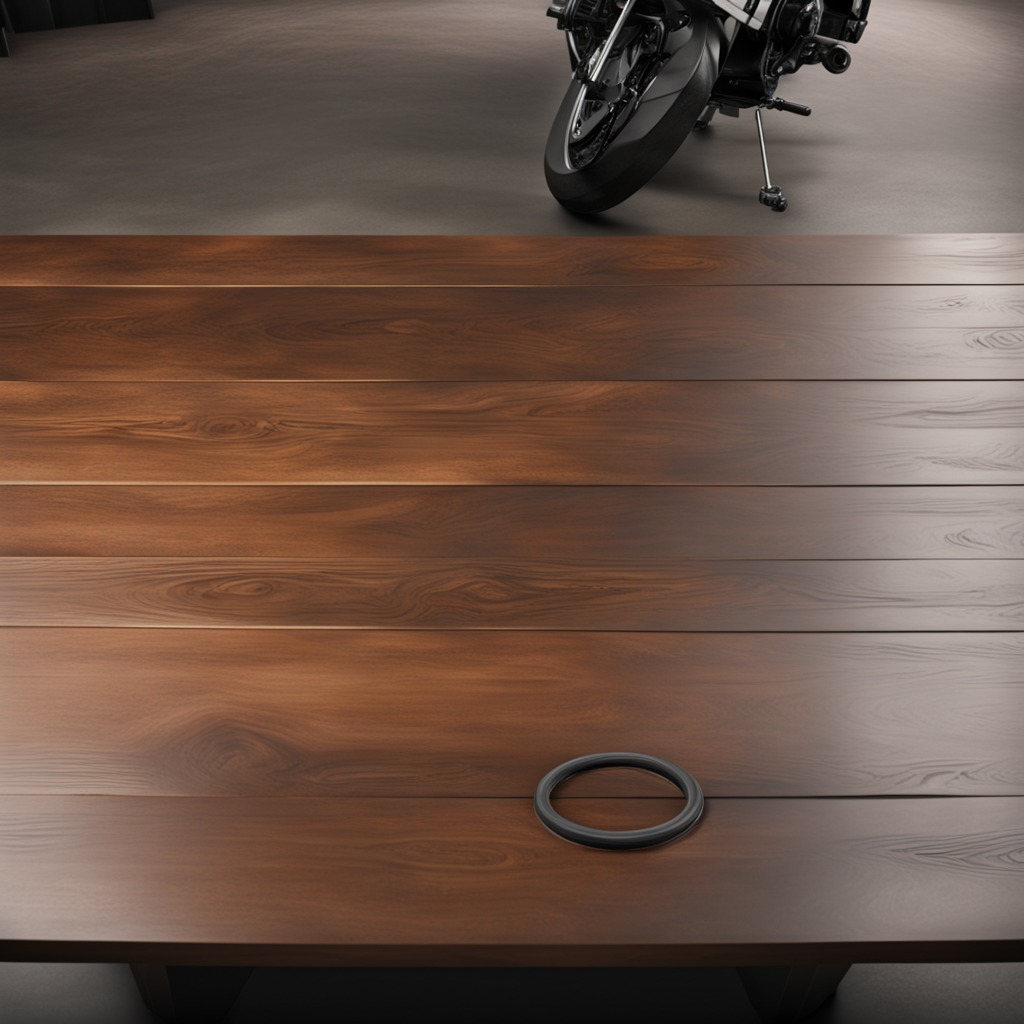
A rubber O-ring is lying on the wooden table in the vintage motorcycle garage.